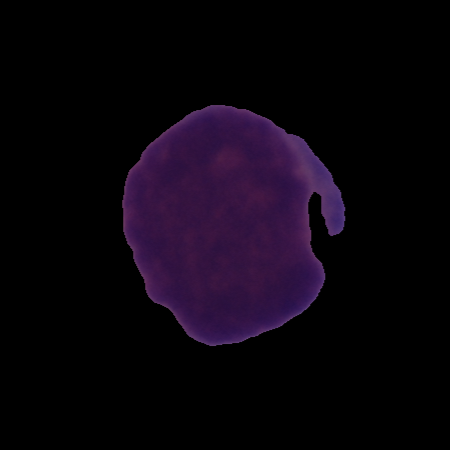
Label: cancer